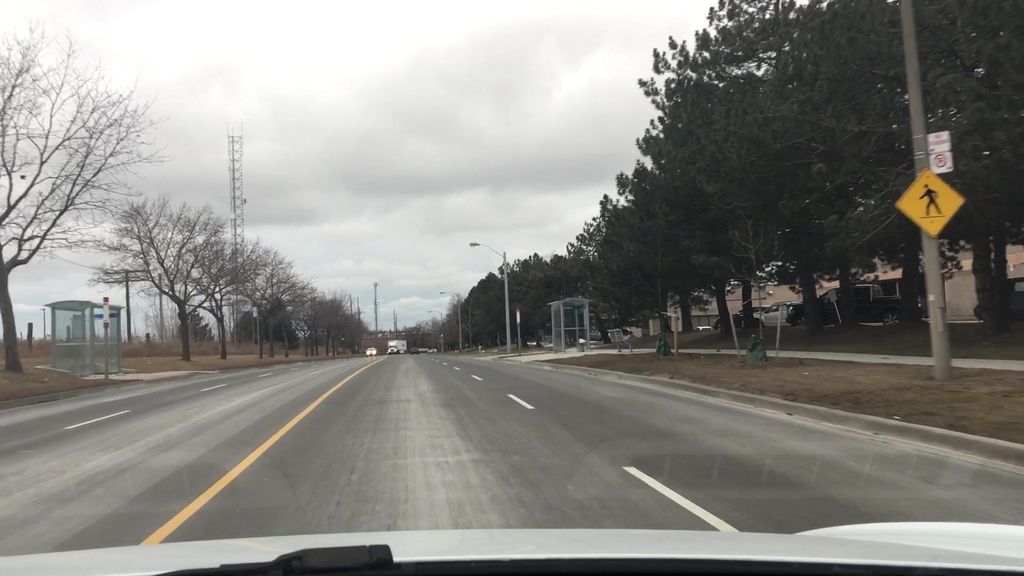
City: toronto